Interaction volume radius: 5 \u00c5
Interaction volume height: 20 \u00c5
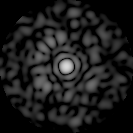
Disorder parameter: 0.842